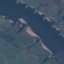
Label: River